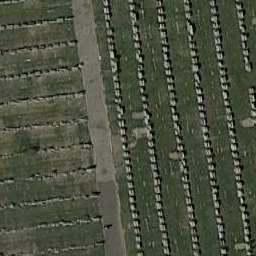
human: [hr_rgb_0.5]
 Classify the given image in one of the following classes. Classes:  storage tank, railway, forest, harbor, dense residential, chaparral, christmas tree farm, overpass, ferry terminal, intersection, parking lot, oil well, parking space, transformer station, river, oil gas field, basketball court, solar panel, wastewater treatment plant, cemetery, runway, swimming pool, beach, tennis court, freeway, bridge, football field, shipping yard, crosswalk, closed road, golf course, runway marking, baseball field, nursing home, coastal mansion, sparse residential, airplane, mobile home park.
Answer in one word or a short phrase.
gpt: cemetery